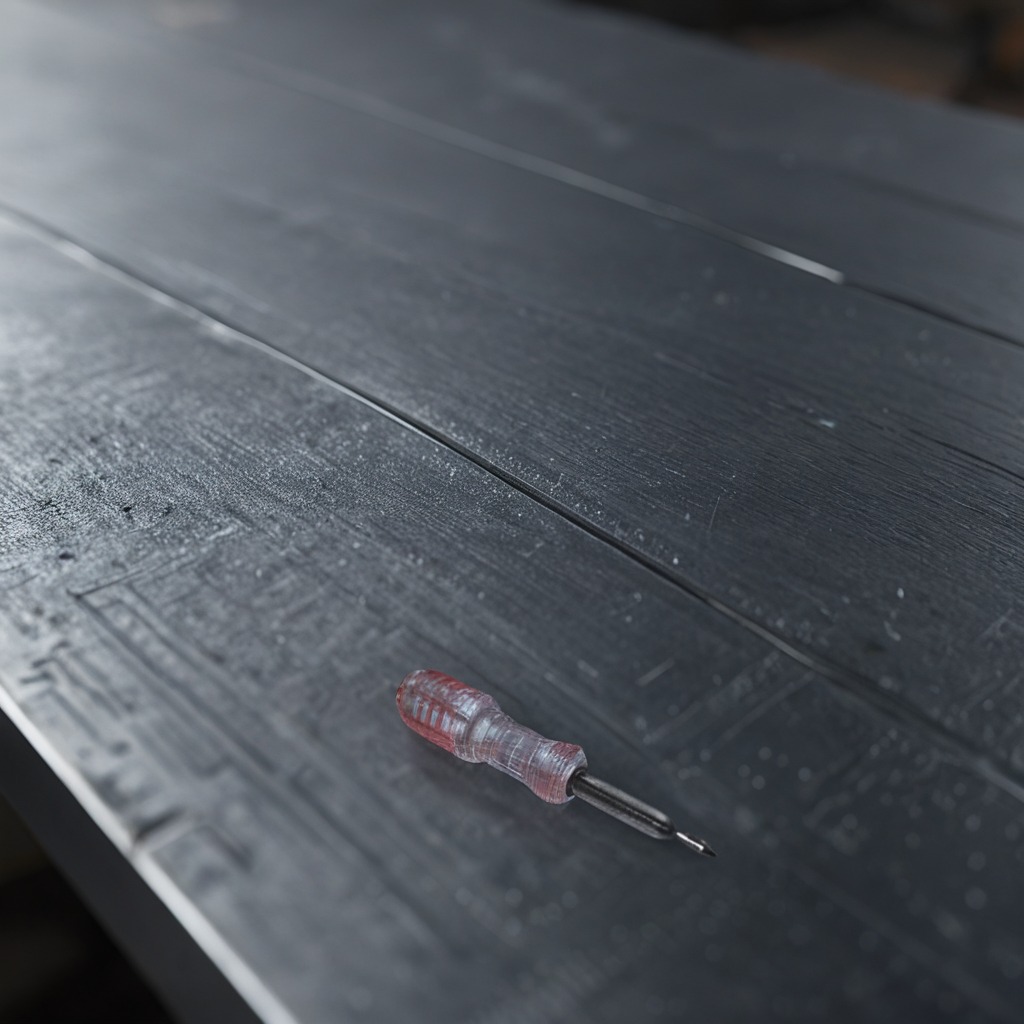
A screwdriver lying on a cold steel table in a mining workshop gritty textures